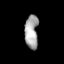
Tissue: lung
Cell type: T cells
Senescence score: 0.1669
Nuclear area (px): 443
Mean DAPI intensity: 165.946